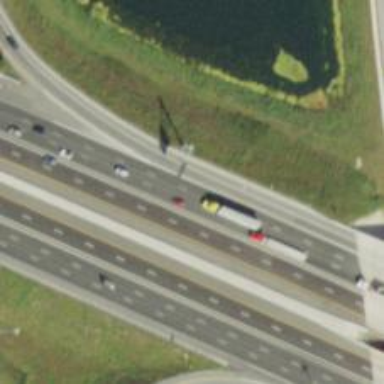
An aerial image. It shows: Motorway junction.